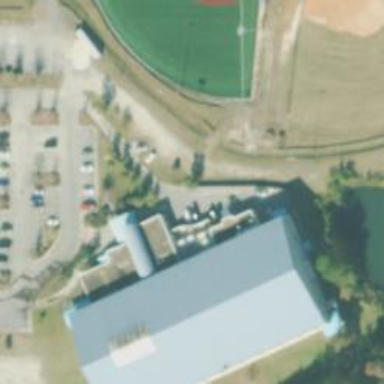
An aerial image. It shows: Building that is sports hall.